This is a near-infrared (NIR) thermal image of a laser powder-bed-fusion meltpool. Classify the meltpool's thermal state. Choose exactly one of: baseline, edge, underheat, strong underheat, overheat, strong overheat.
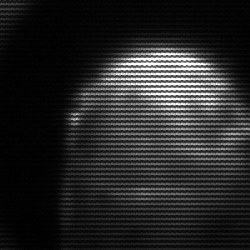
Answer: edge